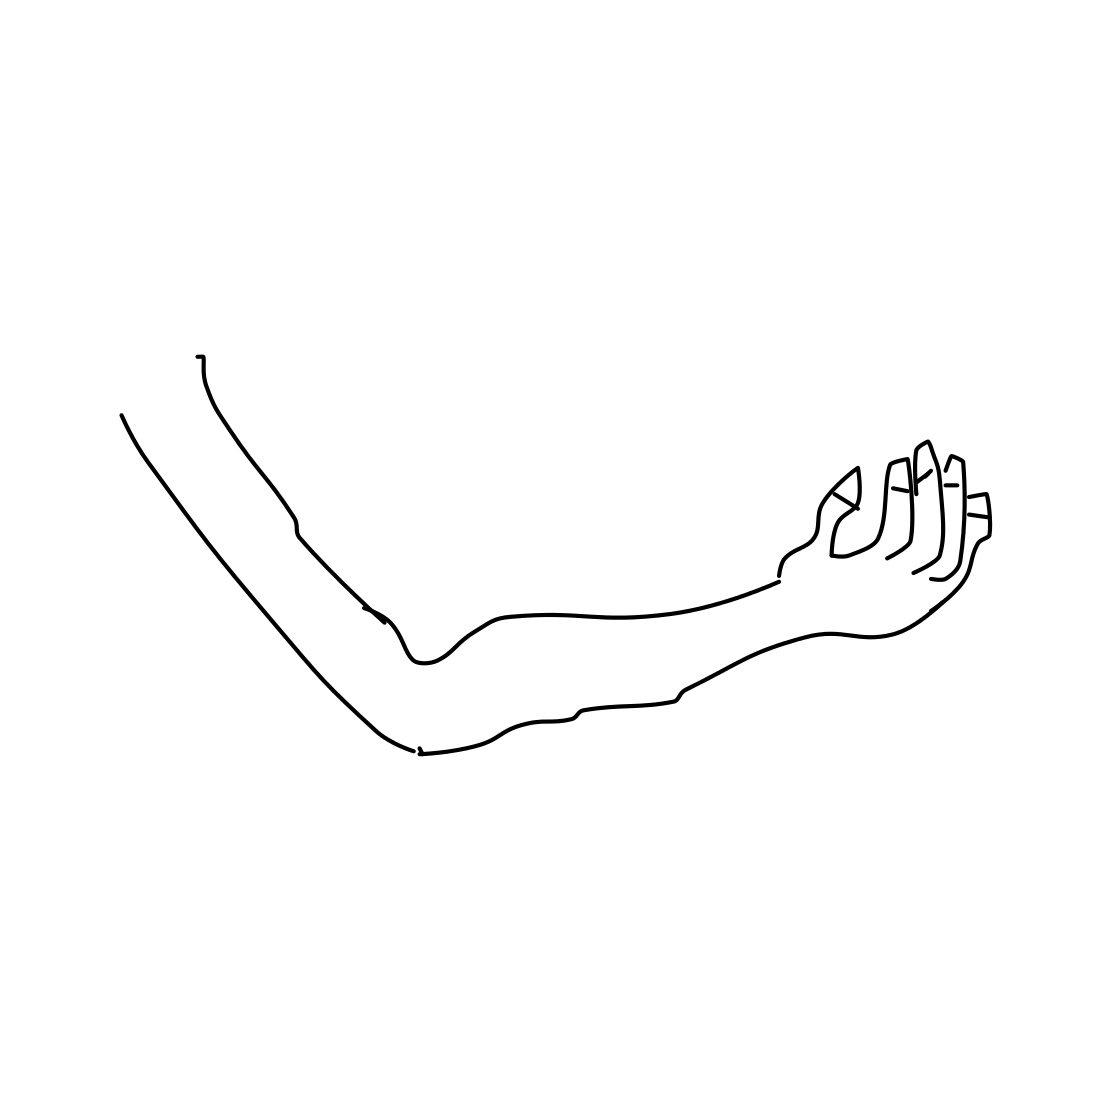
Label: arm